Question: In an effort to understand the asymmetric encryption process I outlined a simple PHP script to encrypt and decrypt simple numbers. I noticed that after a while given numbers to encrypt/decrypt the algorithm would fail, as in the decrypted and initial numbers didn't match. I put a loop in to see how the algorithm would perform when ecrypting and decrypting 100 numbers and after the number 32 the process fell apart.
Is this because p*q = 33?
'''
<?php
# Test encrypto algo
// Choose prime keys
$p = 47; $q = 71;
// Compute n = pq
$n = $p*$q;
// Choose e such that 1 < e < f(n) and e and n are coprime
$e = 79;
// Compute a value for d such that (d * e) % f(n) = 1
$d = 1019;
// Compute f(n) = (p-1)(q-1)
$z = ($p - 1)*($q - 1);
// Create public and private keys
$pubK = array('n' => $n, 'e' => $e);
$privK = array('n'=> $n, 'd' => $d);
// Boundary for loop
$l = 100;
// Perform encypt/decrypt on 1..100
for($i = 1; $i <= $l; $i++)
{
$enc = enc($i, $pubK);
$dec = dec($enc, $privK);
print "encrypted <b>$i</b> = $enc decrypted $enc = <b>$dec</b> ";
if($i == $dec)
print "Success<br>";
else
print "Fail<br>";
}
// Encrypt sample with public key
function enc($sample, $key)
{
return bcmod(bcpow($sample,$key['e']),$key['n']);
}
// Decrypt encrypted sample with private key
function dec($sample, $key)
{
return bcmod(bcpow($sample, $key['d']),$key['n']);
}
?>
'''

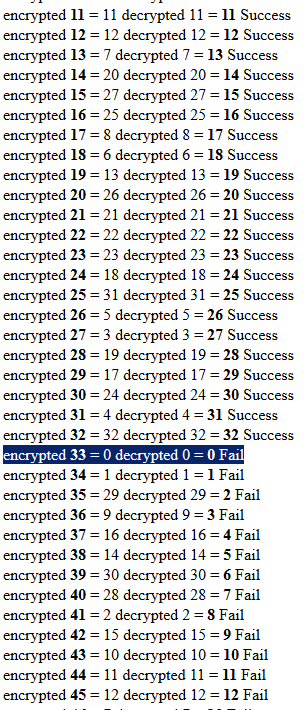
Answer: <URL>
> [...] Bob then wishes to send message M to Alice. He
first turns M into an integer m, such that by using an
agreed-upon reversible protocol known as a padding scheme. ...Alice transmits her public key (n, e) to Bob and keeps the
This does not hold here, therefore you need to use larger factorizations.